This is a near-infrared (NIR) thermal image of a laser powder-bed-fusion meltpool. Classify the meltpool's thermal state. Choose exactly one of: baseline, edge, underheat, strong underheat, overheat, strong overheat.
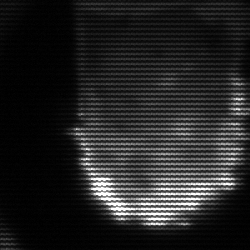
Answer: baseline